Field crop: maize
Growth stage: 2
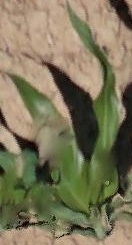
Species: maize